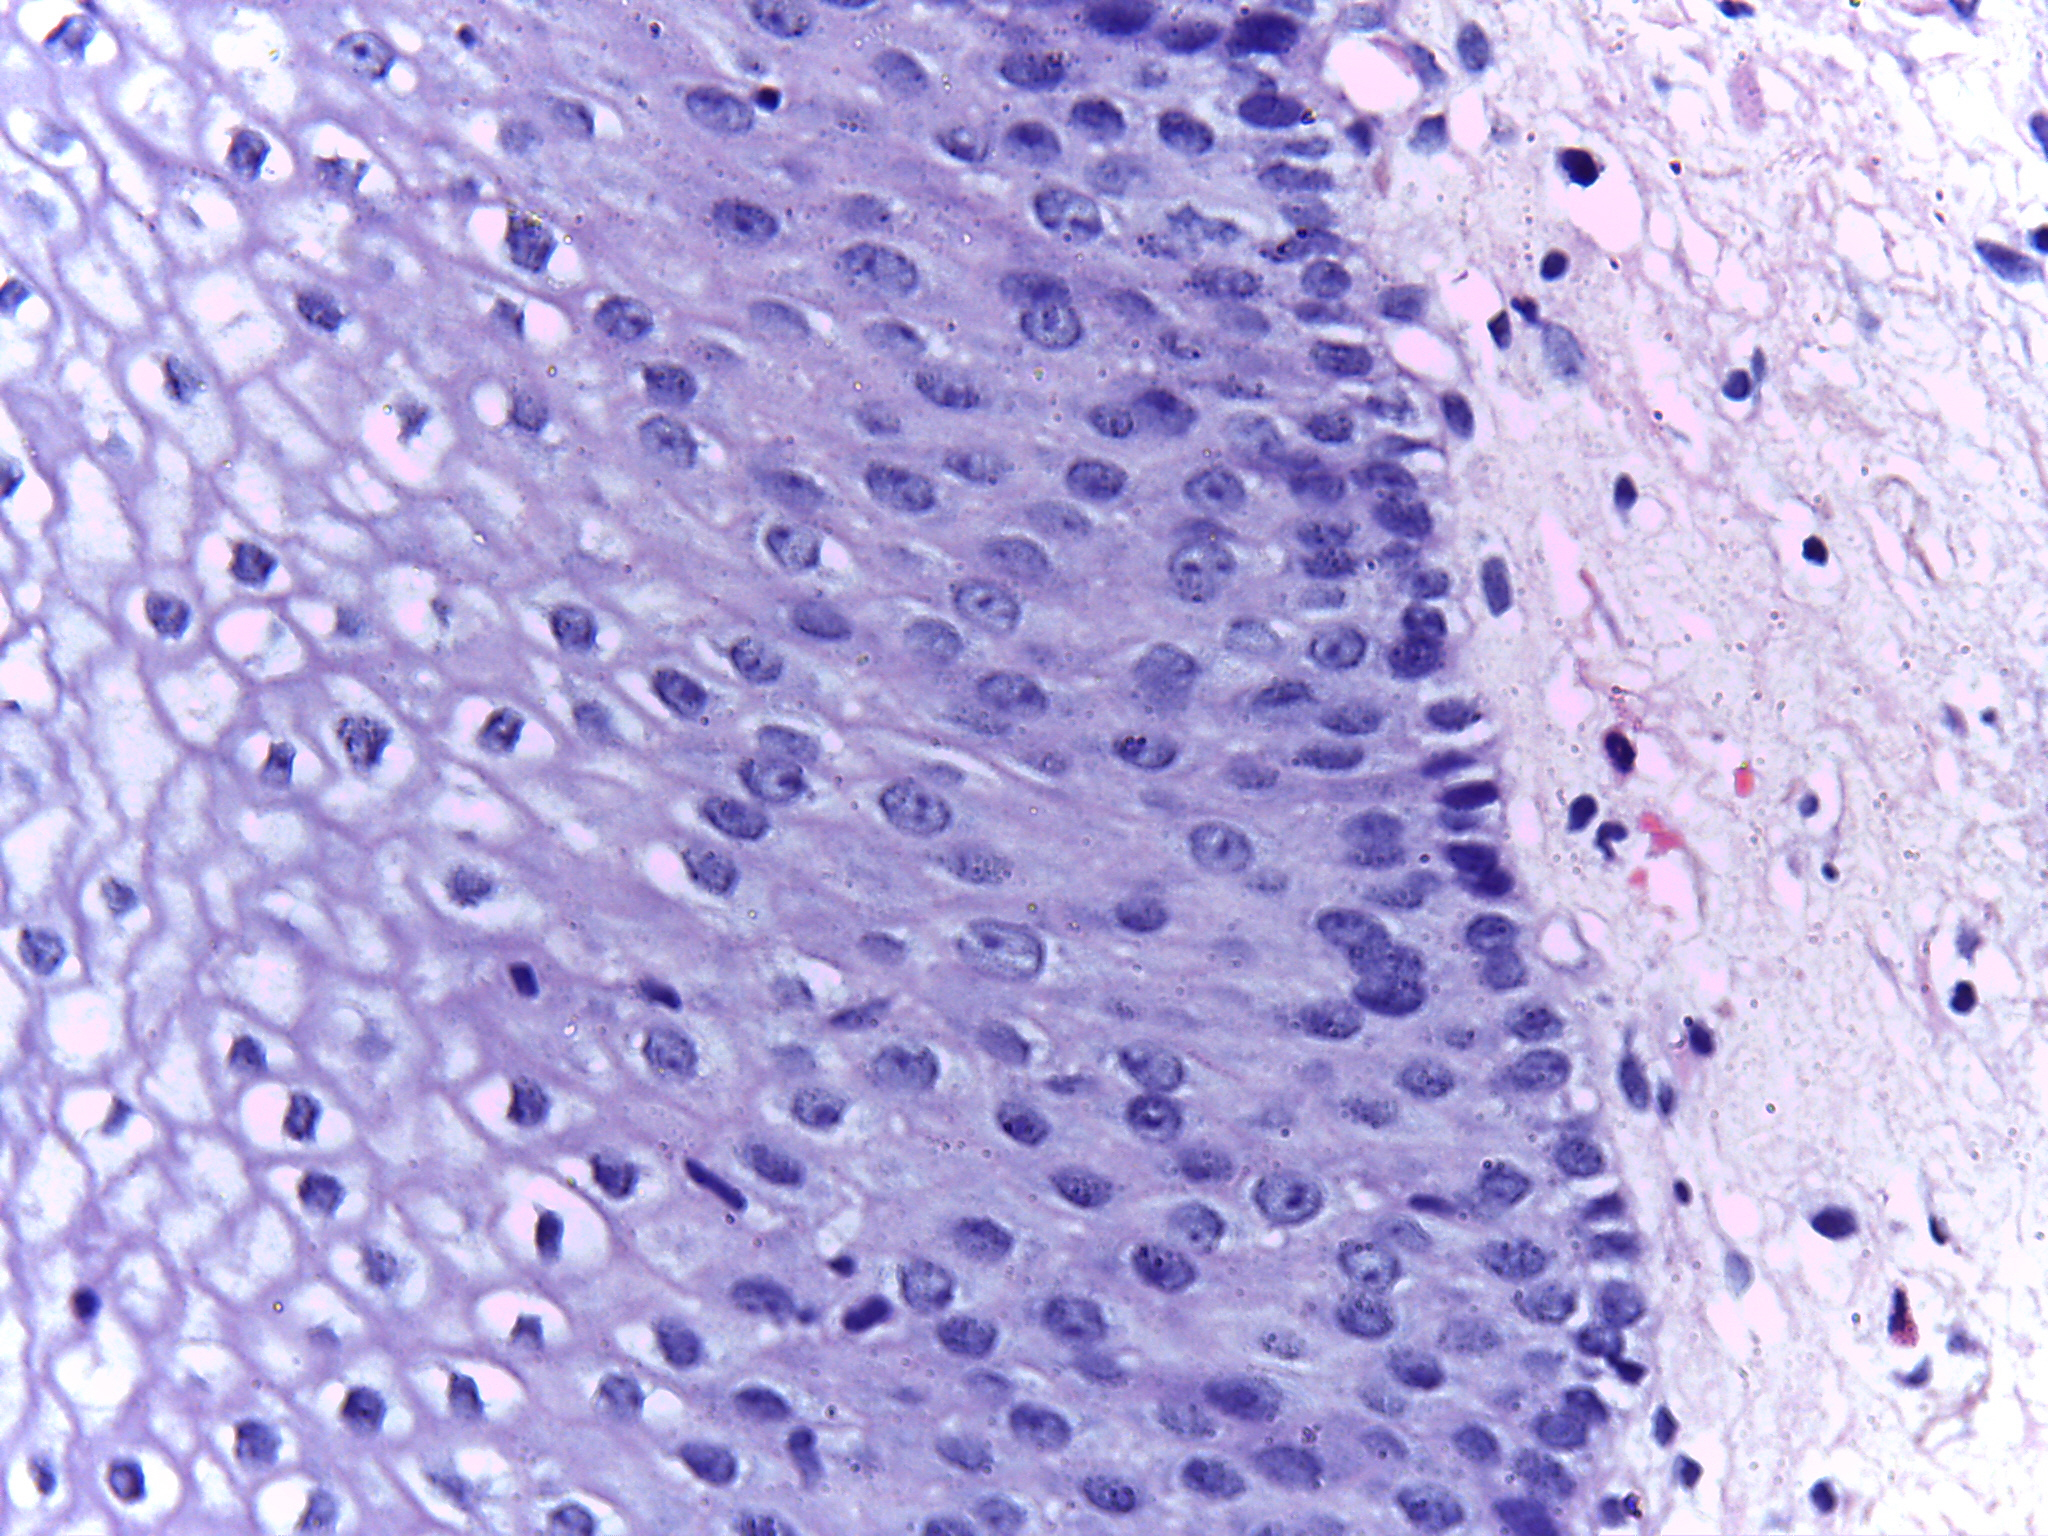
Diagnosis: Normal